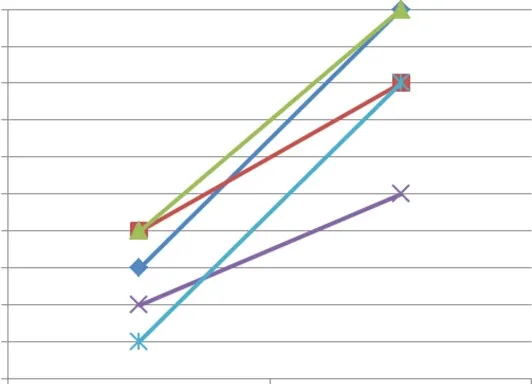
Development of the Bell score of the five patients after administration of amifampridine.
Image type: chart (chart)